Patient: sex F, age 46
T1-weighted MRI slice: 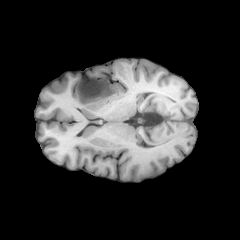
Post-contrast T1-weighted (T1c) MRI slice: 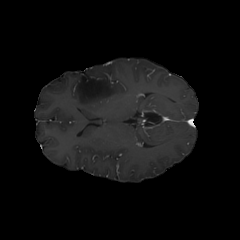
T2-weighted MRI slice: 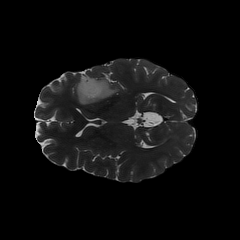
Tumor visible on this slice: yes
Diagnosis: Astrocytoma, IDH-mutant
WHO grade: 2